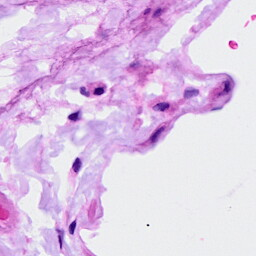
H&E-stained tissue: Ovarian